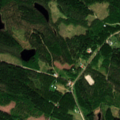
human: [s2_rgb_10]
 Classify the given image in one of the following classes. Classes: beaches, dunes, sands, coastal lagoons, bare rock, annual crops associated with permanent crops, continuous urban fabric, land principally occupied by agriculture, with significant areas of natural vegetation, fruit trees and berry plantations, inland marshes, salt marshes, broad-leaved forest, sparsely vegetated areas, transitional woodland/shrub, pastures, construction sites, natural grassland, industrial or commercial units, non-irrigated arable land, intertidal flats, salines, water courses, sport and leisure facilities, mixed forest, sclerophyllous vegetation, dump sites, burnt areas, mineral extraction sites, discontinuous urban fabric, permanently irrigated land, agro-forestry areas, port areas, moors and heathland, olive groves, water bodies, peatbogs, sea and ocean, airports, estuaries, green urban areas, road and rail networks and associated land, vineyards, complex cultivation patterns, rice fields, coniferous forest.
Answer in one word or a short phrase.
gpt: broad-leaved forest, coniferous forest, mixed forest